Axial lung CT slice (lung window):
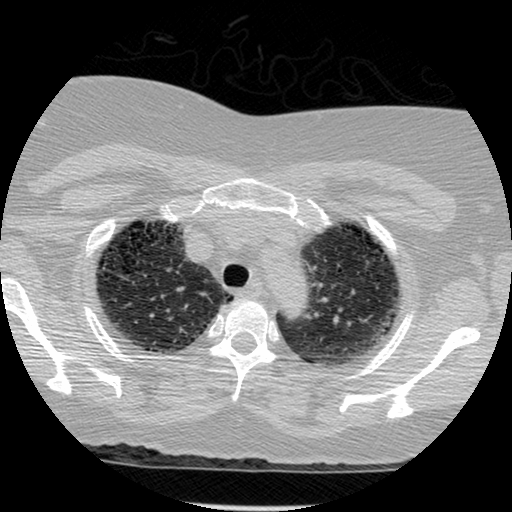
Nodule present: no